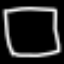
Label: square